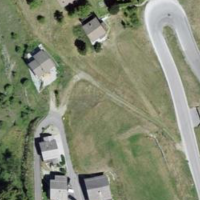
EUNIS habitat code: 55
Species observed at this site:
Chamaenerion angustifolium
Cyanistes caeruleus
Erithacus rubecula
Turdus viscivorus
Aegithalos caudatus
Accipiter nisus
Turdus merula